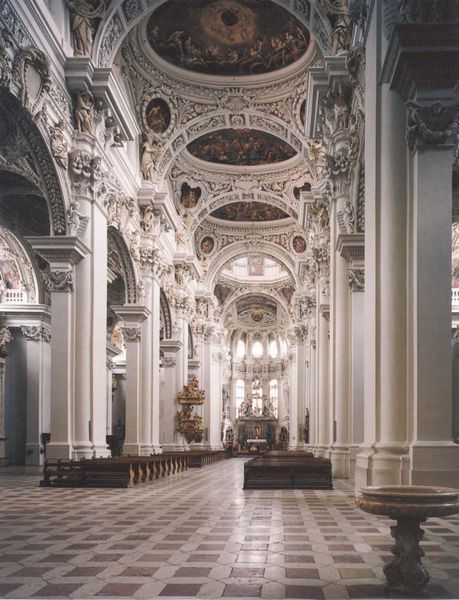
Titel: Dom St. Stephan zu Passau
Künstler: Carlo Lurago
Standort: Passau, Dom (EU - D - Bayern)
Schlagwörter: weiß, fenster, licht, marmor, säulen, schachbrett, barock, innenraum, kirche, gold, renaissance, kuppel, stuck, innenansicht, foto, bögen, gewölbe, fliesen, altar, bänke, kapitelle, kanzel, apsis, deckengemälde, fresko, marmorboden, ornamentik, verzierungen, christentum, säulengang, deckengewölbe, söulen, taufstein, kuppeldecke, taufbrunnen